Field crop: maize
Growth stage: 2
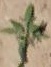
Species: atriplex